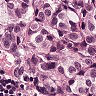
Metastatic tissue present: yes